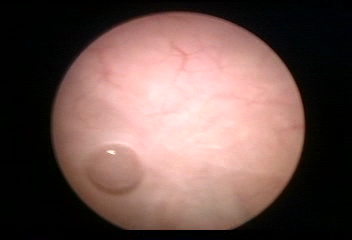
Modality: WLC
Class: Foreign bodies
Subclass: AirBubble
Bladder cancer association: No
Annotated structures: Air bubble